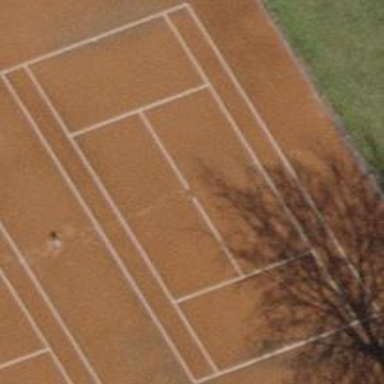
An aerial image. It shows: Tennis court in leisure pitch.